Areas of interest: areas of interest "Scenic Spot"
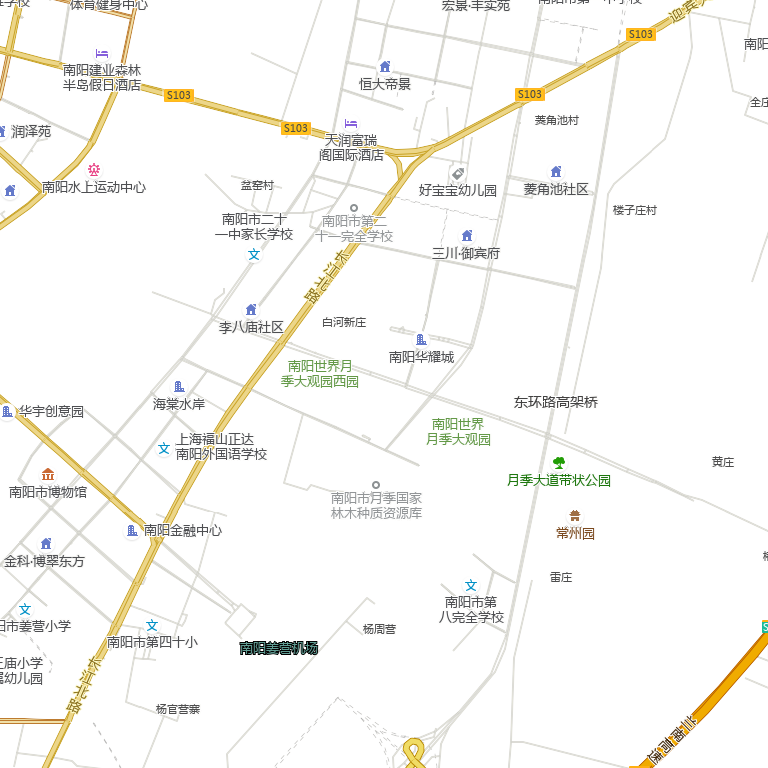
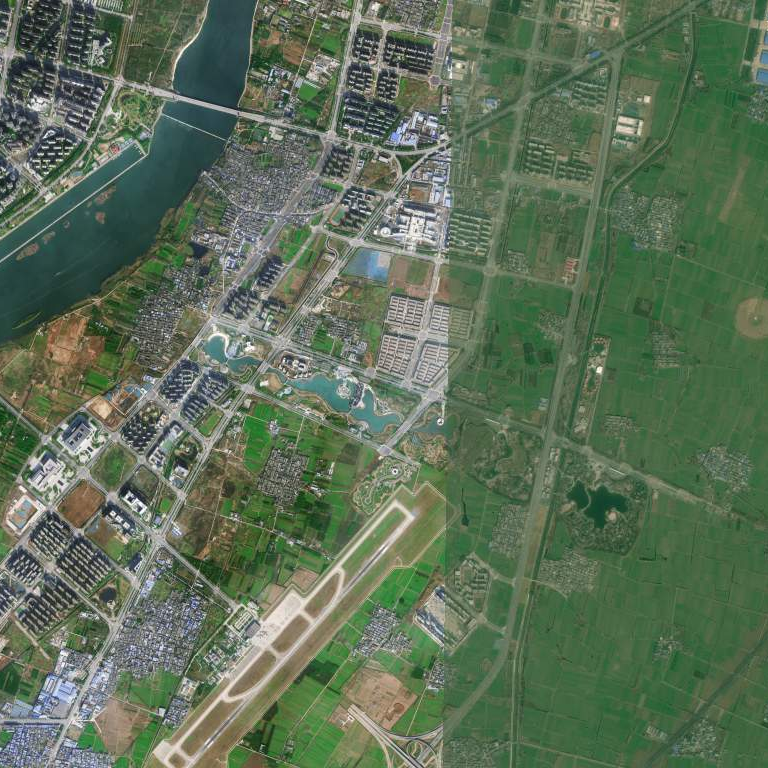